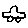
Label: car